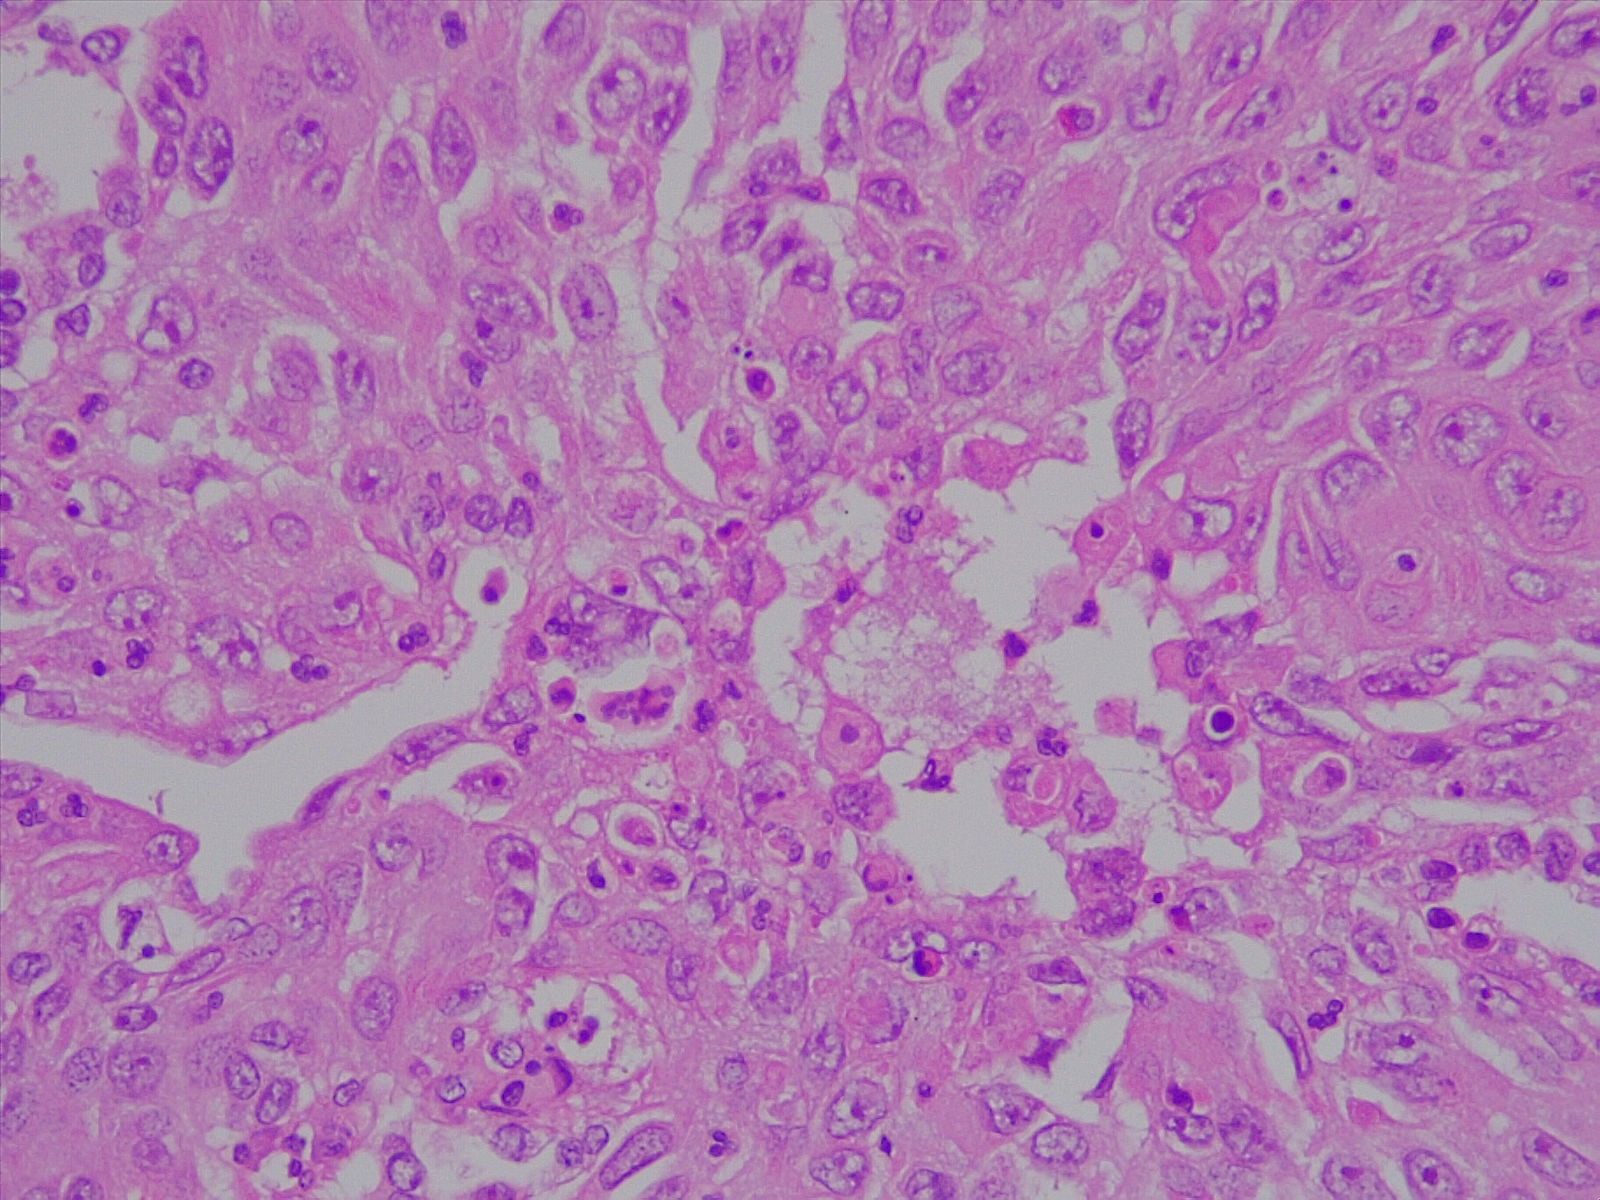
Label: lung squamous cell carcinoma, well differentiated